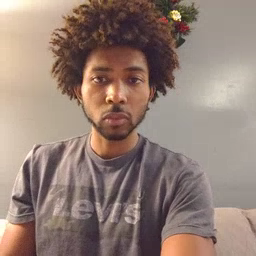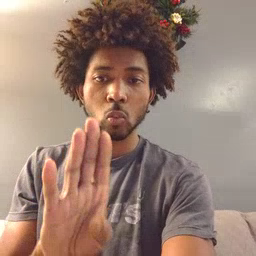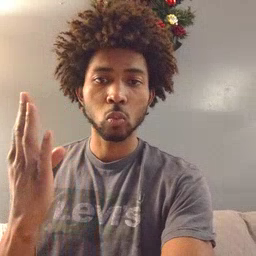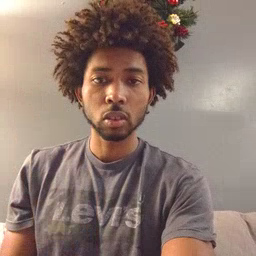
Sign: open